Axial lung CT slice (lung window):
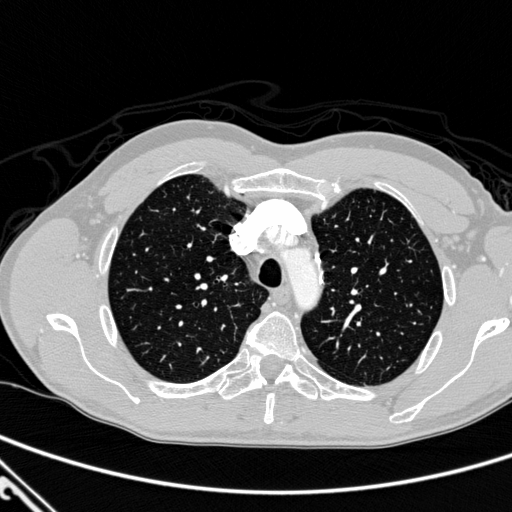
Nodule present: no